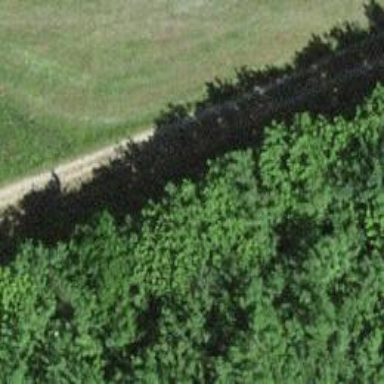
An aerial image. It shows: Gravel track with grade 2 quality.